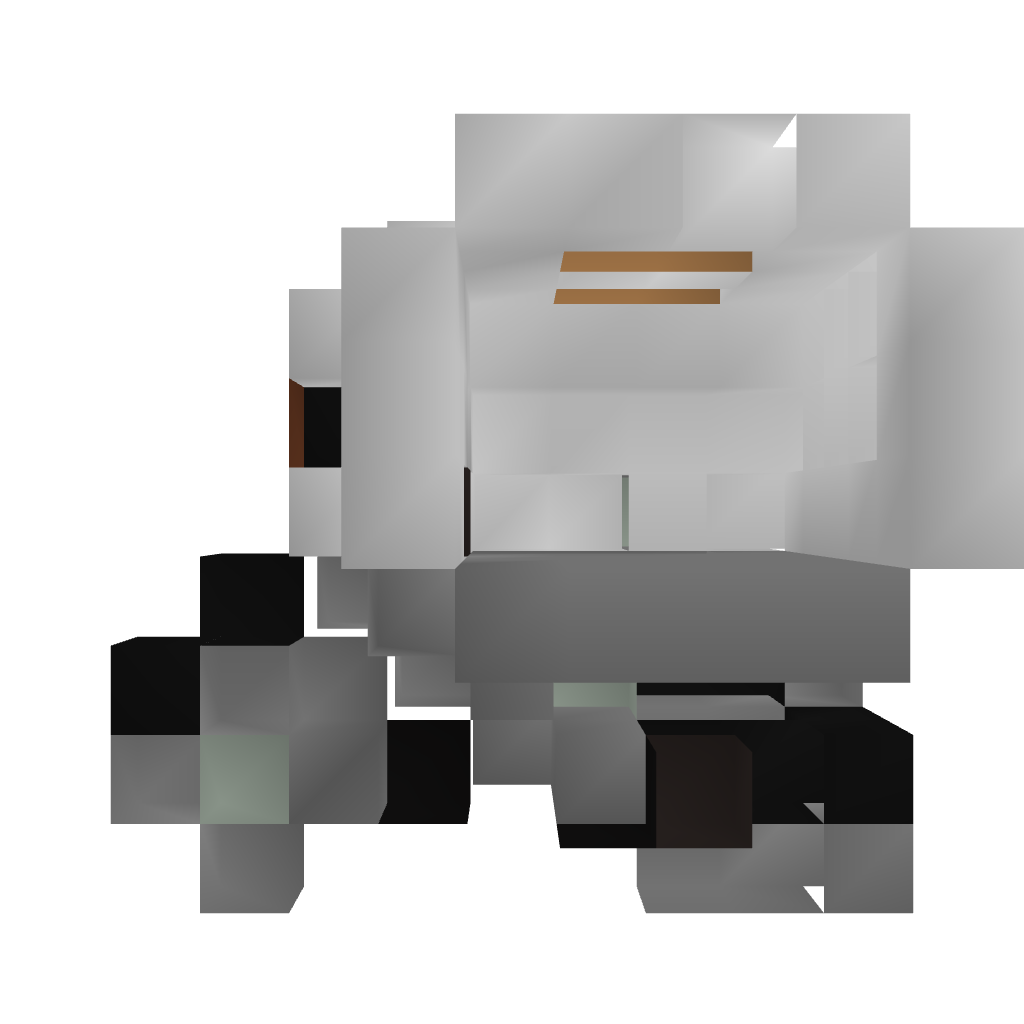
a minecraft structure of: Compact Vending Machine